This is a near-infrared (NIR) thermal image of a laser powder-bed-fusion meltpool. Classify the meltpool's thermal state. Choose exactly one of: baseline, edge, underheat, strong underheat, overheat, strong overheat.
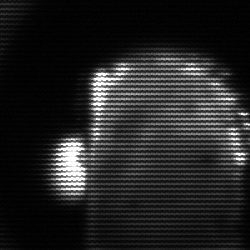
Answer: baseline